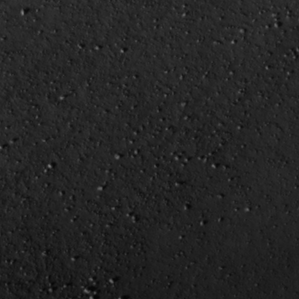
Label: non_frost